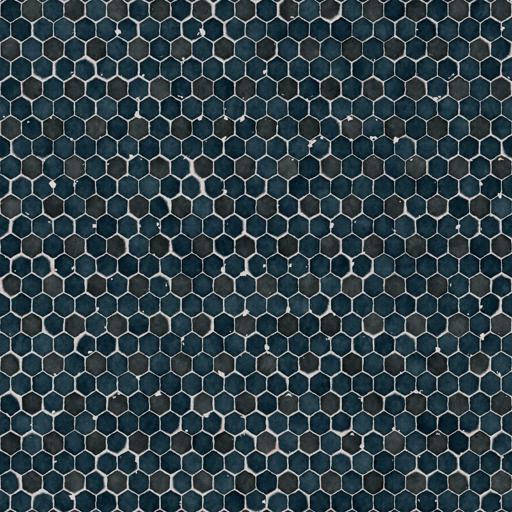
Tags: black blue dark hexagon mosaic pool tiled tiles white